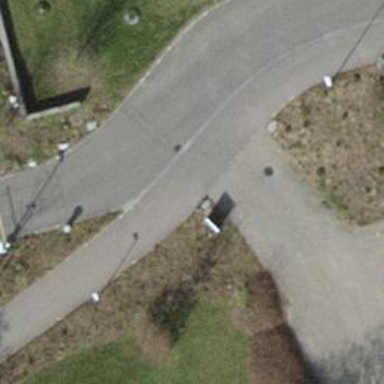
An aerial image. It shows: Service road with paving stones.